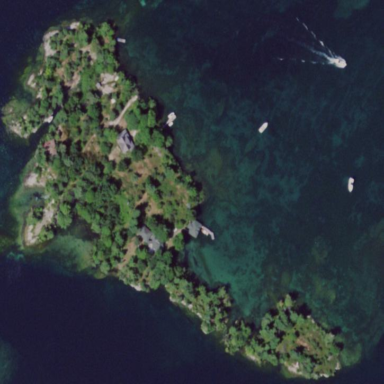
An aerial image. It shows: Islet.